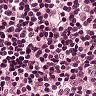
Metastatic tissue present: no